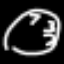
Label: clock